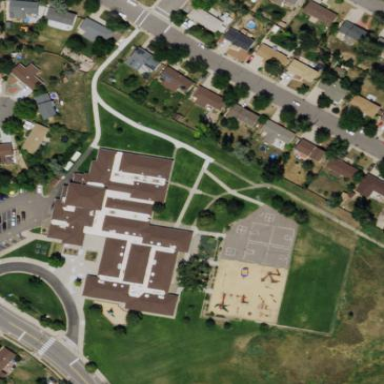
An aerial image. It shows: School.